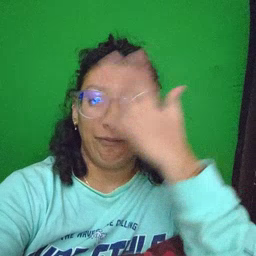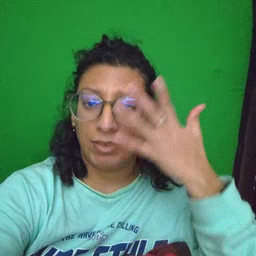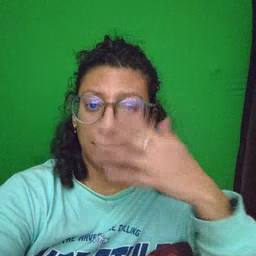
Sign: face